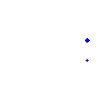
Particle: proton